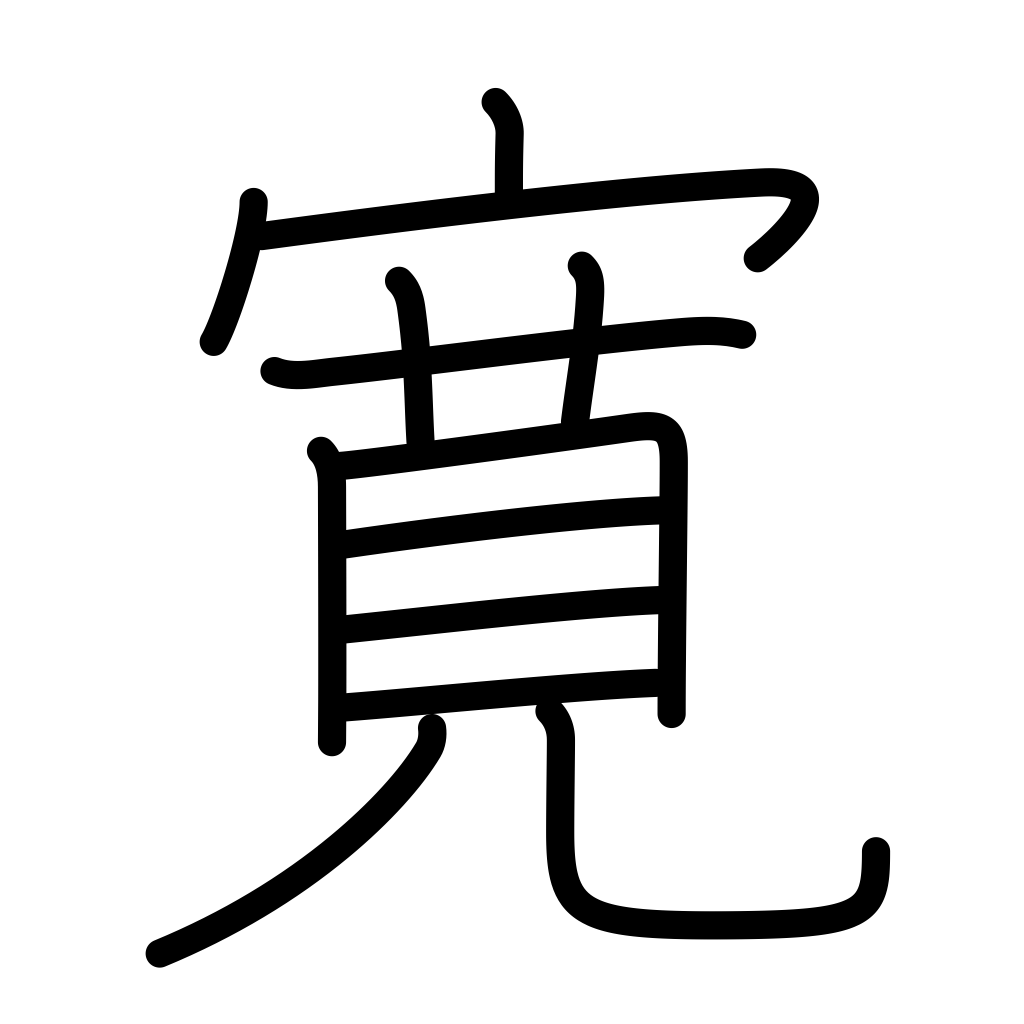
Meaning: tolerant, leniency, generosity, relax, feel at home, be at ease, broadminded